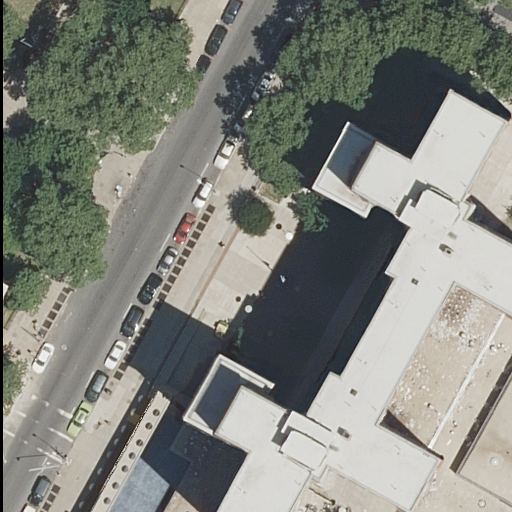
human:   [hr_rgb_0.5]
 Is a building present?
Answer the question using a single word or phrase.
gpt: yes

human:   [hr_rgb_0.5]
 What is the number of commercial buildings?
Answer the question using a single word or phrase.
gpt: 0

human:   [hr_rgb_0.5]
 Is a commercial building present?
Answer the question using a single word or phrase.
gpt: no

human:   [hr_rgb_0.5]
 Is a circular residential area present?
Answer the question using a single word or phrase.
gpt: no

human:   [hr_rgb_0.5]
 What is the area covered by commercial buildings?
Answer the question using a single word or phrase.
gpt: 0m2

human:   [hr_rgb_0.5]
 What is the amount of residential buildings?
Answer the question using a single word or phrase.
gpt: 2

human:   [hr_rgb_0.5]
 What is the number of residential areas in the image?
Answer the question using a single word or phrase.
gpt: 1

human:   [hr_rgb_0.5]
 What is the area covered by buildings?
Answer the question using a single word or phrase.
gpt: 222m2

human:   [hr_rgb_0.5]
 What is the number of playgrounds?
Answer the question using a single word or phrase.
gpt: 1

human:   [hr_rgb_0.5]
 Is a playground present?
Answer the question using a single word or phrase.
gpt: yes

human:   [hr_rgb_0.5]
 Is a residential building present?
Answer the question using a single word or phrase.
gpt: yes

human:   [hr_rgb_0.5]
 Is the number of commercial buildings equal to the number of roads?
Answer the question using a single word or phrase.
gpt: no

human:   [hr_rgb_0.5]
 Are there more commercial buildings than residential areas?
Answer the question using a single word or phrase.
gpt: no

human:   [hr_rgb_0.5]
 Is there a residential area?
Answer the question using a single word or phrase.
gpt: yes

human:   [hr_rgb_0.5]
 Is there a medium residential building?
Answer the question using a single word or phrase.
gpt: yes

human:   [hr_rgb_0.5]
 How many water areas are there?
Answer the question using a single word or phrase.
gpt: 0

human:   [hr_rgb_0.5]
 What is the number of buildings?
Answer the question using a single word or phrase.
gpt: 2

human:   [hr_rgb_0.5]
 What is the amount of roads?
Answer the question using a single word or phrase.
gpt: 1

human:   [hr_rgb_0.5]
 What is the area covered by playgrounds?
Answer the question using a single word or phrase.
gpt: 936m2

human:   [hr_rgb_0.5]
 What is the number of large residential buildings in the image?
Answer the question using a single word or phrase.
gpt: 0

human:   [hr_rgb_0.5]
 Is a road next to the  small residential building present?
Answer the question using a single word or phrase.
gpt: yes

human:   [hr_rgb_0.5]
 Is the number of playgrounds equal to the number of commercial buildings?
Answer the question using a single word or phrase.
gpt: no

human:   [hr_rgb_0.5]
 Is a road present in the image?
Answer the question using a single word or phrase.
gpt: yes

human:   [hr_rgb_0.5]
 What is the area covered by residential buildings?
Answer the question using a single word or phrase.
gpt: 222m2

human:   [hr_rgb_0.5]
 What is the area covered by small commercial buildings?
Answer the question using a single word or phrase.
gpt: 0m2

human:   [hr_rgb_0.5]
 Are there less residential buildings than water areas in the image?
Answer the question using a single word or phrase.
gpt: no

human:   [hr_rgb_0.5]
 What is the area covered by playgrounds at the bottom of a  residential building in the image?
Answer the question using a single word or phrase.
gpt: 0m2

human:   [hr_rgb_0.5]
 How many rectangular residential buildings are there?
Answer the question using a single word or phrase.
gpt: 2

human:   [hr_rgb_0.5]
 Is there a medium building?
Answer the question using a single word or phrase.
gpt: yes

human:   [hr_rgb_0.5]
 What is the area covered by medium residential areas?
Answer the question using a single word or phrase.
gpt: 0m2

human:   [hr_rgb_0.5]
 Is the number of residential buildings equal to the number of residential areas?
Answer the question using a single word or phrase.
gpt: no

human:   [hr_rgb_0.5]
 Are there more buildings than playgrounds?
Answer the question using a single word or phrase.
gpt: yes

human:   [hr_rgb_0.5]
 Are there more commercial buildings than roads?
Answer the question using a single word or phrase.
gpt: no

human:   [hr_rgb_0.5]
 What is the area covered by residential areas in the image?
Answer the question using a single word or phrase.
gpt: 7538m2

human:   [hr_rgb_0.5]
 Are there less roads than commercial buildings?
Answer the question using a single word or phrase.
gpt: no

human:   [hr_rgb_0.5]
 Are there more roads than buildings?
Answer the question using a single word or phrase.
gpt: no

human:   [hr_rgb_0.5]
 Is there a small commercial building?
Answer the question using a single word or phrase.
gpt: no

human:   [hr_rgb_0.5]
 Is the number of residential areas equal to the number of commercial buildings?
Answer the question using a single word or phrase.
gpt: no

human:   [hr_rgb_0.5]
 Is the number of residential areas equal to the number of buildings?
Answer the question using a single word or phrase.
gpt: no

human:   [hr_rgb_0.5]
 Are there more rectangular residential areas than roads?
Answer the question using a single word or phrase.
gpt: no

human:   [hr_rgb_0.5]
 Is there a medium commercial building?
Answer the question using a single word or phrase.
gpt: no

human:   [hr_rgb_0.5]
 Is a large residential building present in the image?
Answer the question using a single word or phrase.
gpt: no

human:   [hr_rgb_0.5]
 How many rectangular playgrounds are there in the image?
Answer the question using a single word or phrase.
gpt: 1

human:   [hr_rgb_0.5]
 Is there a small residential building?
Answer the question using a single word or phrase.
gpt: yes

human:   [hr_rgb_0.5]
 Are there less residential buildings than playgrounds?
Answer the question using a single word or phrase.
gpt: no

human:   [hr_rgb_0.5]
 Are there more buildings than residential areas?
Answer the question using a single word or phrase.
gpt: yes

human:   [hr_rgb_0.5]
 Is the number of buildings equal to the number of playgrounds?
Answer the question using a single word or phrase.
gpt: no

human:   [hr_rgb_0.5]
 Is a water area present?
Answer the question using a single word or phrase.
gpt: no

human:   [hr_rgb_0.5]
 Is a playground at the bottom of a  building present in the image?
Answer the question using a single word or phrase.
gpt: no

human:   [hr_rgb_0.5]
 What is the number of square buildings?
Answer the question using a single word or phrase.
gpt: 0

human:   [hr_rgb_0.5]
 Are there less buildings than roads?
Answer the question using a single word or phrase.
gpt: no

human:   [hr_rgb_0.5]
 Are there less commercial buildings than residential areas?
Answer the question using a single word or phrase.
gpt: yes

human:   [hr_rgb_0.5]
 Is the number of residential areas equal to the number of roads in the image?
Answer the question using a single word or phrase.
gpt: yes

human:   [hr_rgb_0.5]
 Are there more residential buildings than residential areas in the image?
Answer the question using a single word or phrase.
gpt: yes

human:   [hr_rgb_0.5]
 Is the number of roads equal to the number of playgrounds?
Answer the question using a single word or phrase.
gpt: yes

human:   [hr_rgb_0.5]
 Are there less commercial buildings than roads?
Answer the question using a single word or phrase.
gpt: yes

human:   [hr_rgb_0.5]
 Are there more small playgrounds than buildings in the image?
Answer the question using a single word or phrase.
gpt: no

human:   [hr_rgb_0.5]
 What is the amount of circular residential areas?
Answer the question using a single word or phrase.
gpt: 0

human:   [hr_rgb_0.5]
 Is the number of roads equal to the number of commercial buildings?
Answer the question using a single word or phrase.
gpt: no

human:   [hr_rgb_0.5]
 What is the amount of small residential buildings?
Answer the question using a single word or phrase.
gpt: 1

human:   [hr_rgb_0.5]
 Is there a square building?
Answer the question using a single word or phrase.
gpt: no

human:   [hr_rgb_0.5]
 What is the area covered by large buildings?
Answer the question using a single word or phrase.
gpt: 0m2

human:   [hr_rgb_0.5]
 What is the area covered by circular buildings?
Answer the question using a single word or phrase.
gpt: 0m2

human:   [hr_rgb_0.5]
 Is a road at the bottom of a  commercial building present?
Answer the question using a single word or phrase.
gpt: no